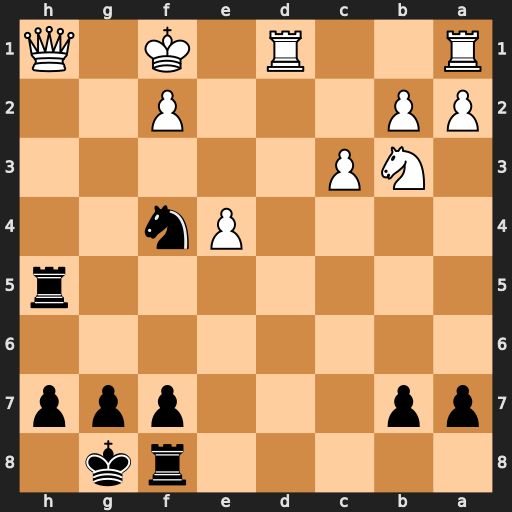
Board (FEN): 5rk1/pp3ppp/8/7r/4Pn2/1NP5/PP3P2/R2R1K1Q
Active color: b
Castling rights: -
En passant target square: -
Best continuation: Rxh1#